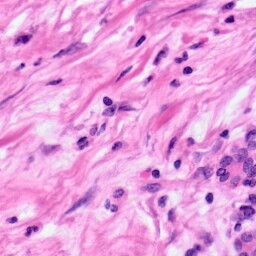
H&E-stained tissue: Pancreatic